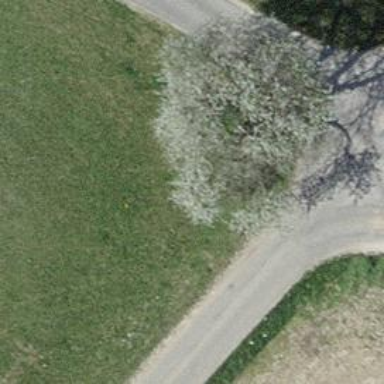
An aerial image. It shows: Deciduous tree with broadleaved leaves.